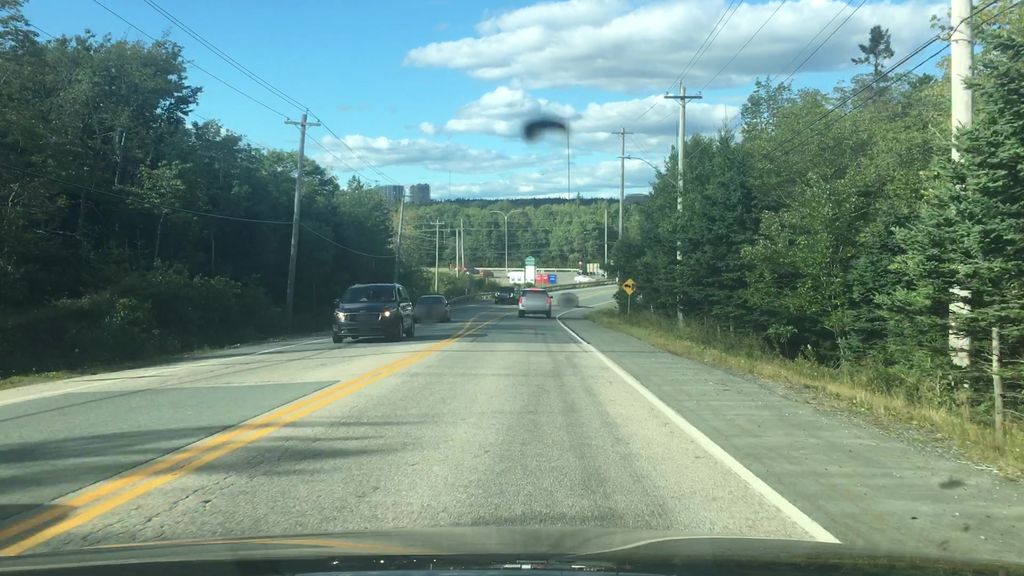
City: halifax